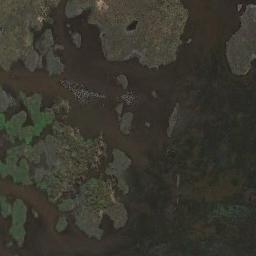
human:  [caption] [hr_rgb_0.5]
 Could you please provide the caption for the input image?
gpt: Brown trivial bare land in the river in a wetland .

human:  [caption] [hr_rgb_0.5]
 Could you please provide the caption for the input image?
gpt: The wetland consists of bare land and water .

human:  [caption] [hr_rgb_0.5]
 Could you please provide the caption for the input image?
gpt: Beside this wetland is a blue ocean .

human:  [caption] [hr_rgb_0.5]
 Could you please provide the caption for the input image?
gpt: There are many different shapes and sizes of water around the wetlands .

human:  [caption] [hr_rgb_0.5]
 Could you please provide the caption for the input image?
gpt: There are many water areas on the wetland .